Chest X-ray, AP view. Patient: 22 years old, sex M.
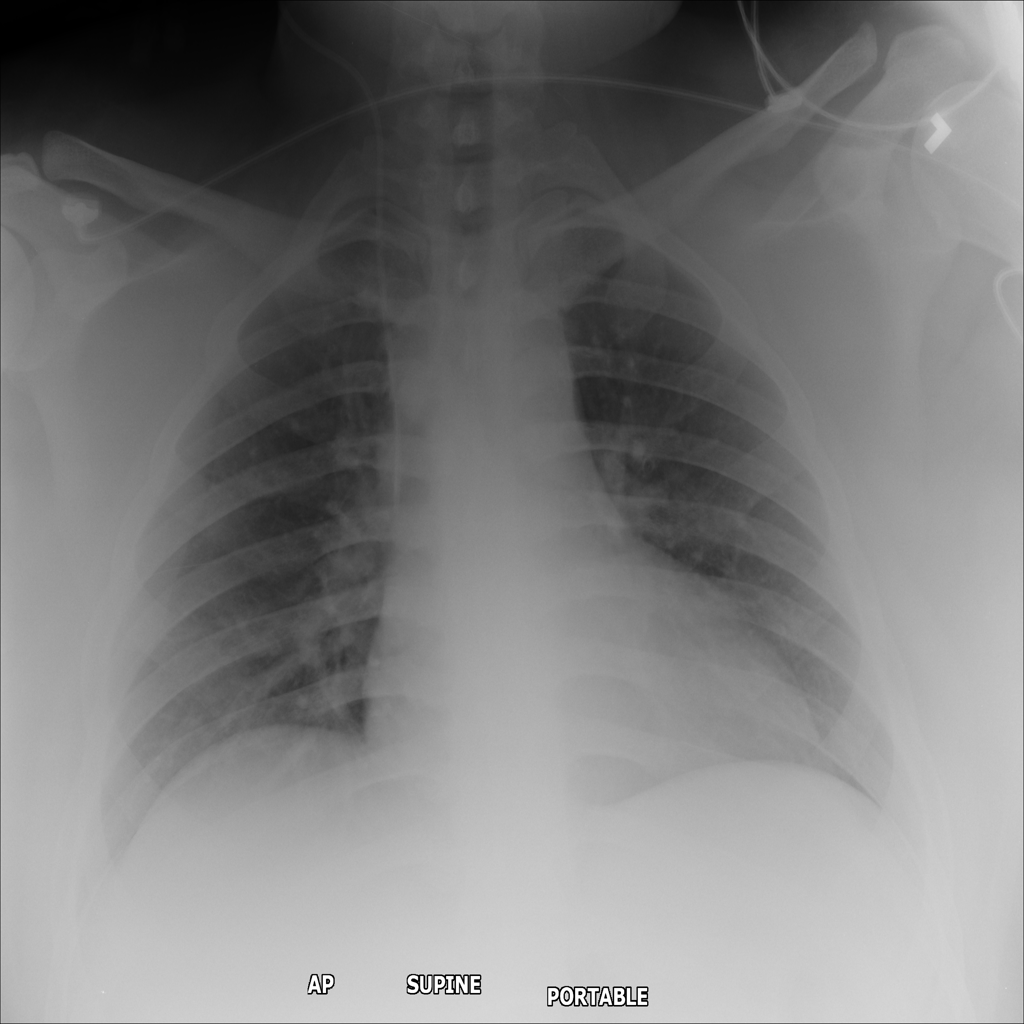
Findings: No Finding